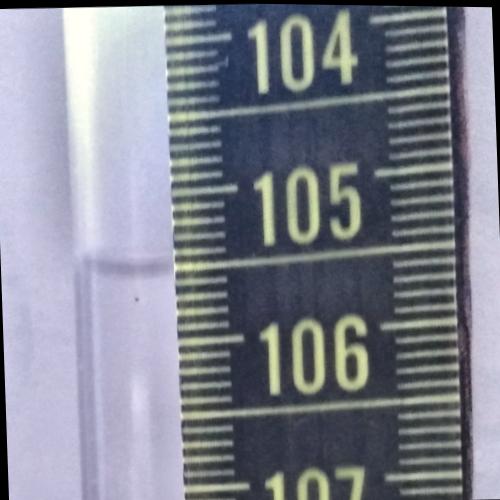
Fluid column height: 105.5 cm